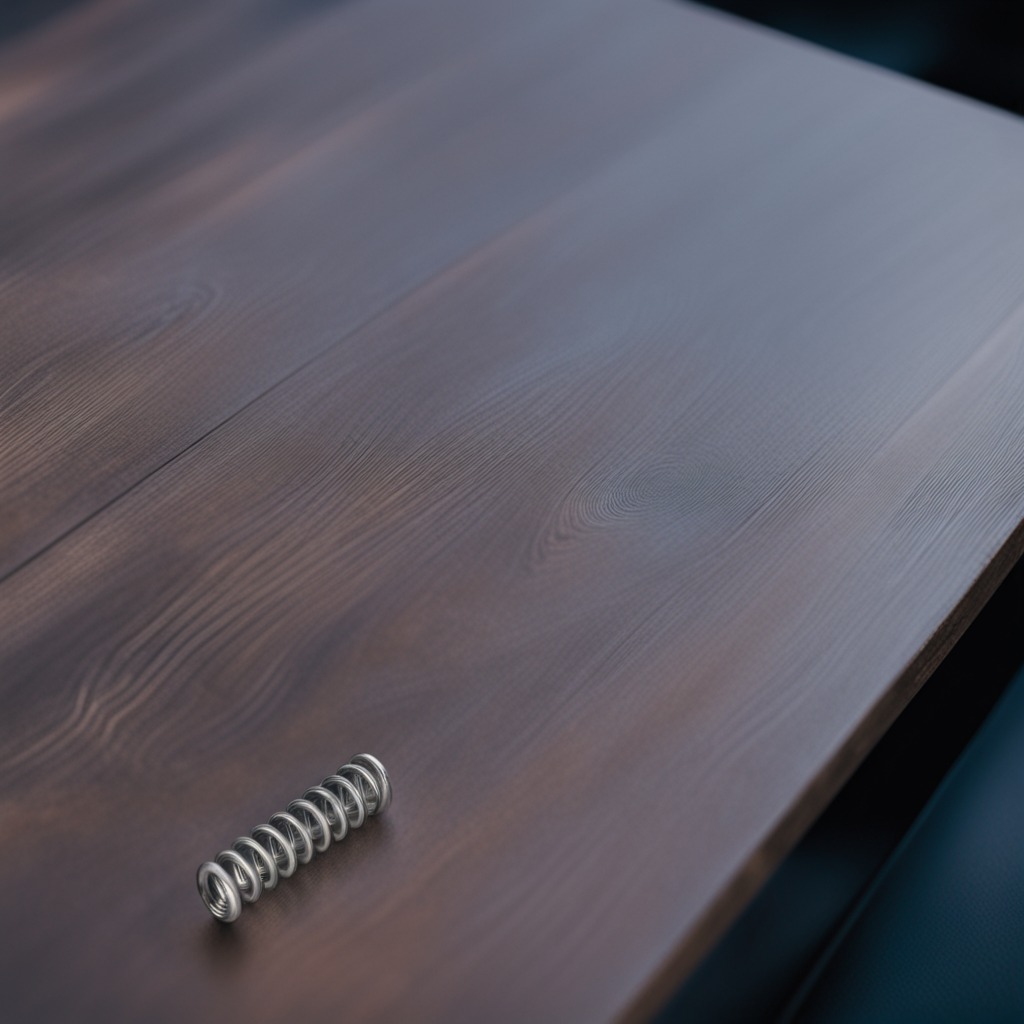
A coiled metal spring is lying on the old table.